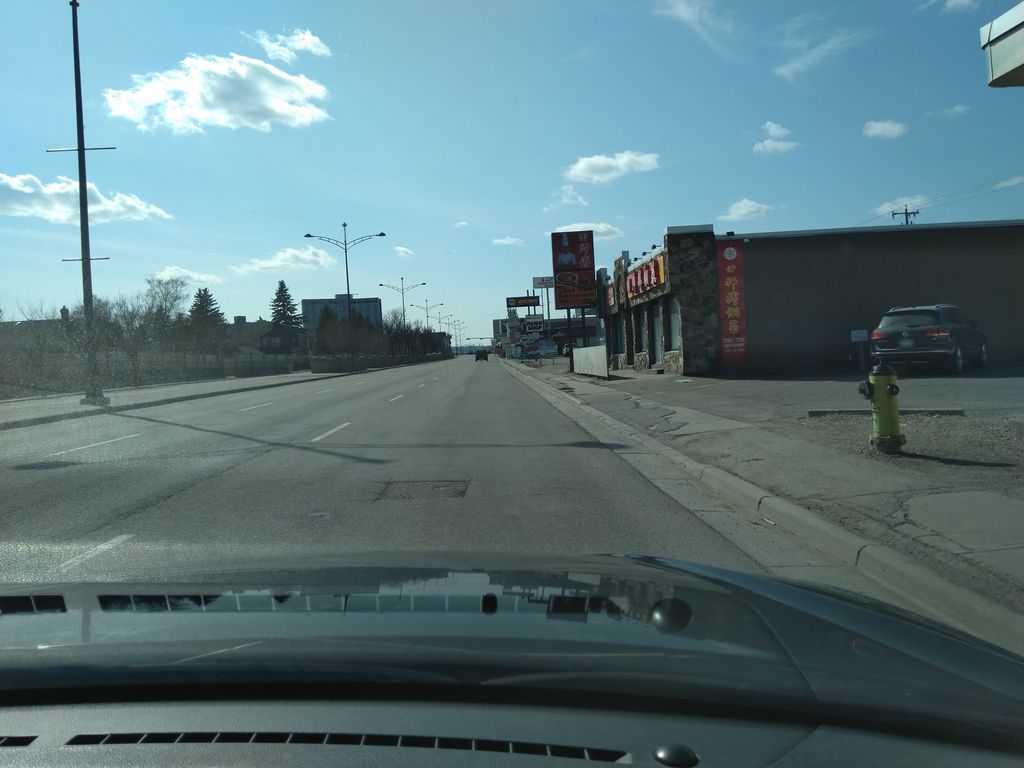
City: calgary